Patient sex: M
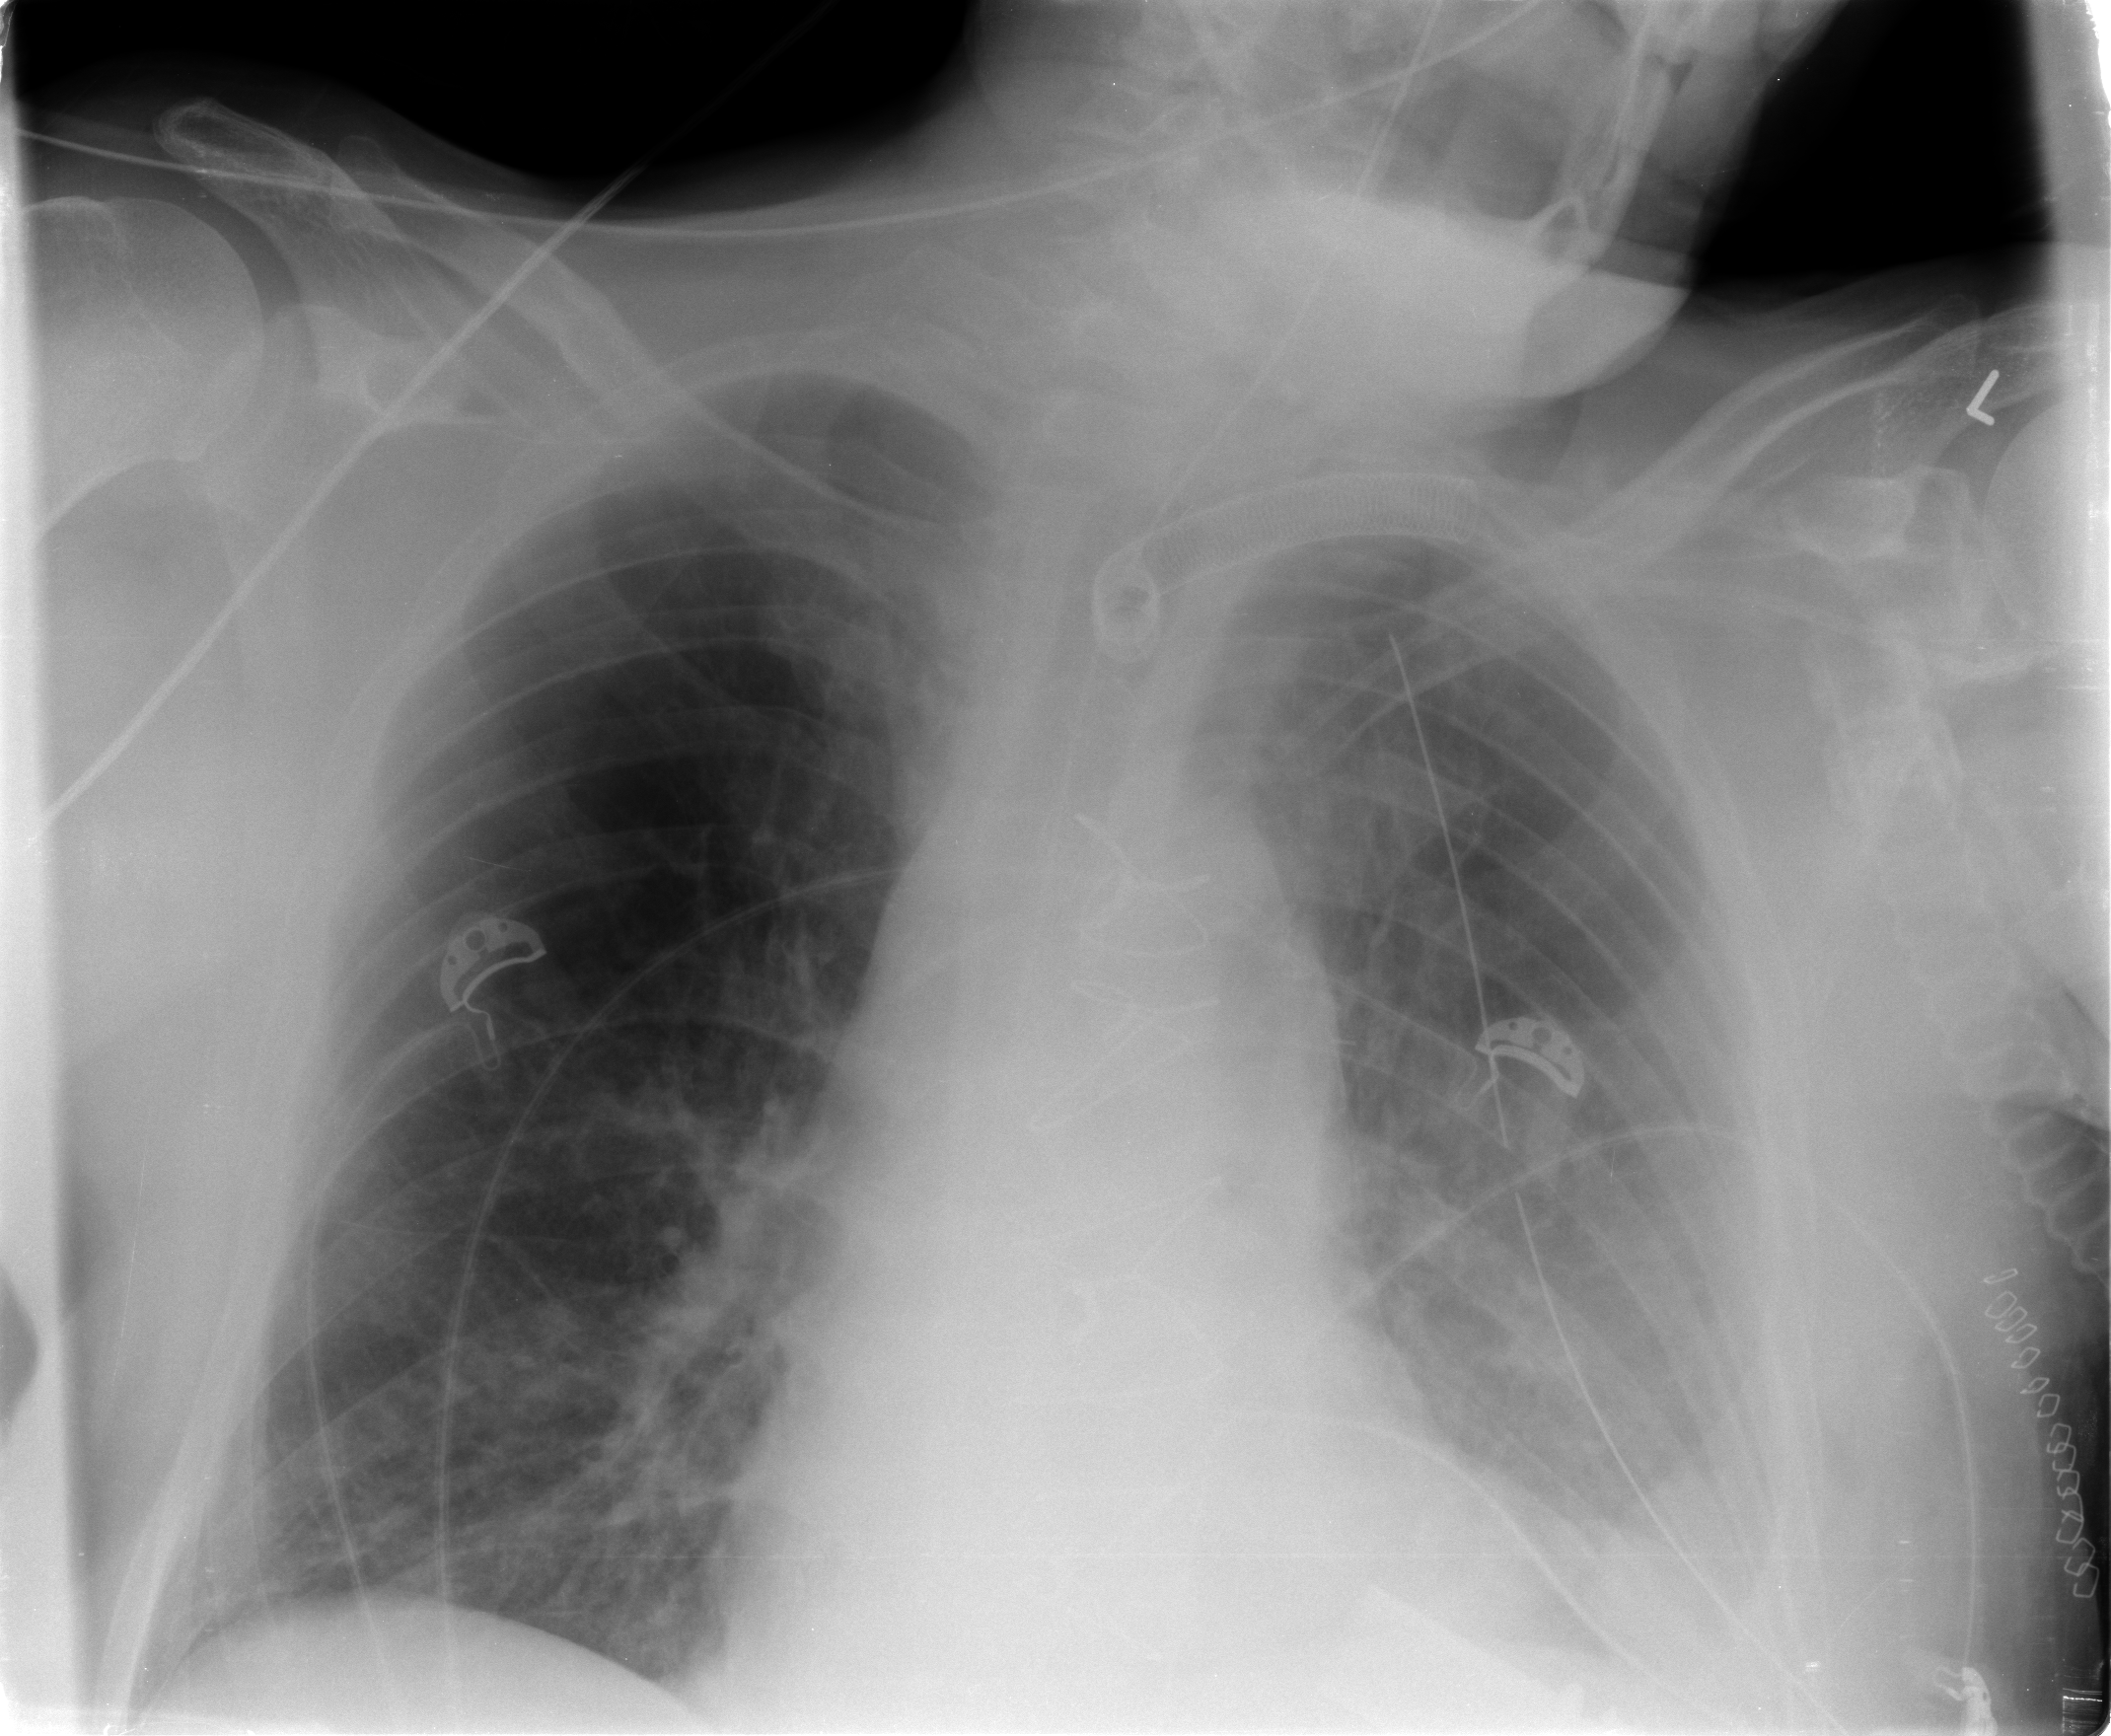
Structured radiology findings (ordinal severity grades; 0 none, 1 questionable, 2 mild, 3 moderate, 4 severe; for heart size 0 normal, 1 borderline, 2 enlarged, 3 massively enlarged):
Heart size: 1
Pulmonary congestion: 2
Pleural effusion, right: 0
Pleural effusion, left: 3
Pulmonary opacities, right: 2
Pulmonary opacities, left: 2
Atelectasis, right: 2
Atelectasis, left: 2